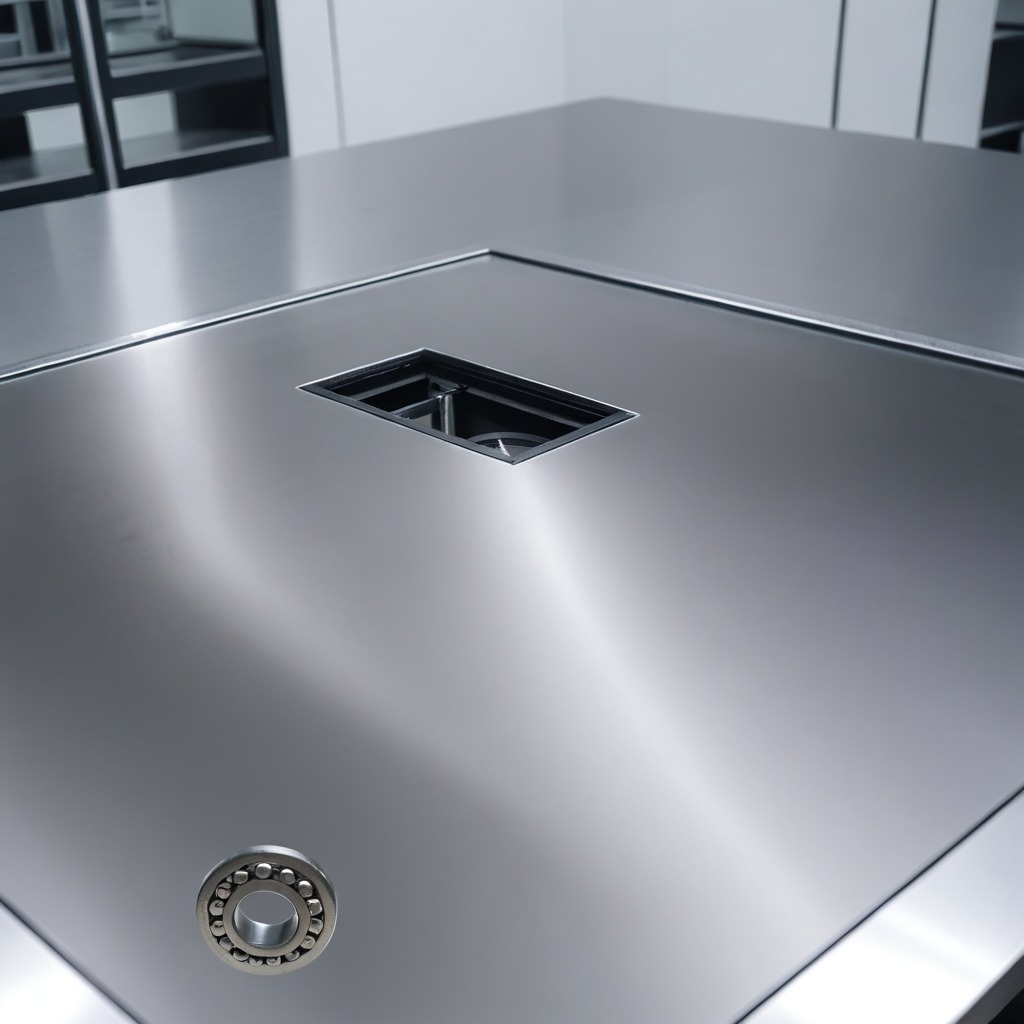
A metal ball bearing lies on the stainless steel table in a high-end prototyping lab.